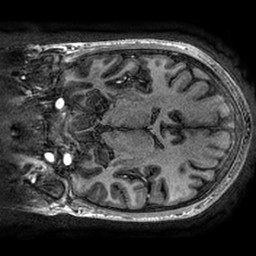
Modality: T1w
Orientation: coronal
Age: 24
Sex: male
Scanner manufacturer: ge
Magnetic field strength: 3 T
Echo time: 0.002736 s